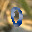
Label: 0